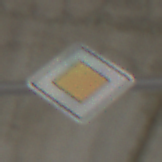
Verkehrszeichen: Vorfahrtsstrasse
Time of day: MorningAfternoon
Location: Roofed (Suburban)
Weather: PartlyCloudy
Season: Winter
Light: Natural